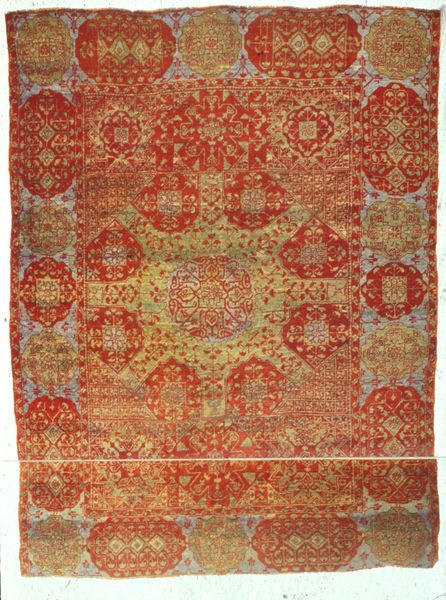
Titel: Teppich mit Schalenmotiv, mameluckisch (Islam)
Standort: Washington
Institution: Textile Museum
Schlagwörter: blau, weiß, gelb, grün, ocker, blumen, braun, grau, mitte, orange, rot, tuch, muster, ornament, teppich, leinen, rahmen, felder, gold, stickerei, stoff, decke, borte, seide, fliegen, kreis, oval, rund, hellblau, japan, farben, formen, linien, rand, figuren, wandteppich, wolle, detail, symmetrie, ornamente, verzierung, edel, foto, photographie, gemustert, orient, orientalisch, rechteck, stern, symmetrisch, asien, kreise, bläulich, photo, ornamental, arabisch, türkisch, farbfoto, rosette, brauntöne, rechteckig, zentrum, teppisch, gewebe, filigran, textil, indien, dekorativ, gewebt, quadrat, viereck, knüpfen, perser, persien, weberei, quadratisch, rottöne, zentriert, rundformen, iran, teppcih, oriental, geknüpft, afghane, afaghanistan, pakistan, tepisch, teppichkunst, webstoff, bluemen, treppich, knüpf, lgelb